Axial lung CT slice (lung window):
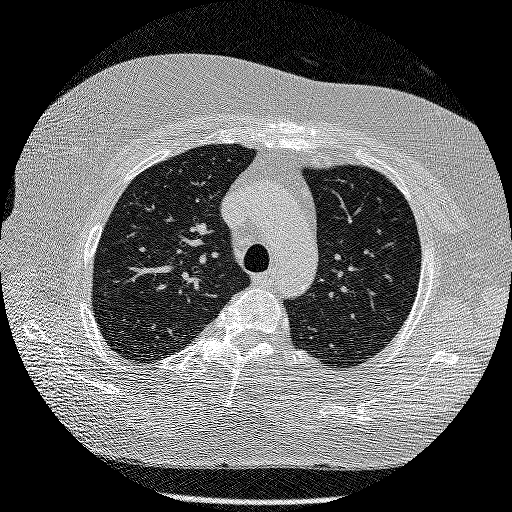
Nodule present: no